Question: I read XLS file with this code :
'''
string path =@"c:
.xlsx";
OleDbConnection MyConnection = new OleDbConnection(@"provider=Microsoft.ACE.OLEDB.12.0;Data Source='" + path + @"';HDR=Yes;Jet OLEDB:Engine Type=37");
OleDbDataAdapter MyCommand = new OleDbDataAdapter("select * from [Sheet1$]", MyConnection);
DataSet DtSet = new DataSet();
MyCommand.Fill(DtSet);
...
...
'''
However - when I enhance the query to include some SQL Server commands like
'''
select *,case when 1=1 then 'a' else 'b' end as rr from [Sheet1$]
'''
it goes BANG

I know that 'OLEDB' is using 'access' jet/ace behind the scenes.
How can use pure T-SQL query here?
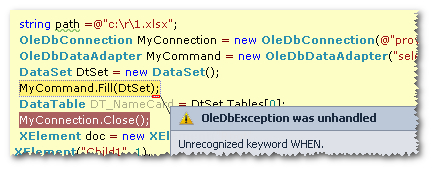
Answer: You have to use 'IIF' in querying excel
'''
select *,
IIF(1 = 1, 'a', 'b') as rr
from [Sheet1$]
'''
And, to create a multiple case statement, just nest them, like this:
'''
select *,
IIF(1 = 1, 'a', IIF( 2 = 2, 'c', 'b')) as rr
from [Sheet1$]
'''
As to whether you can use a pure MSSQL query, I do not believe that any connection that you can use with excel supports the CASE statement. So, you will have to use the above solution